Question: I have the following 'AutoCompleteTextView' :
'''
<AutoCompleteTextView
android:id="@+id/contact_list_auto_complete_text_view"
android:layout_width="150dp"
android:layout_height="wrap_content"
android:enabled="false"
android:hint=" Enter number"
android:singleLine="true"
android:textSize="20sp" >
</AutoCompleteTextView>
'''
The input to this 'AutoCompleteTextView' is done via a "Dialer" Layout I've created , thus this 'AutoCompleteTextView' is 'android:enabled="false"' and in order to add the user input on my 'AutoCompleteTextView' I use the following code :
'''
String mText =_searchAutoCompleteTextView.getText().toString()+_dialer_digits[position]; //the digit the user clicked upon
_searchAutoCompleteTextView.setText(mText);
_searchAutoCompleteTextView.performCompletion();
if(_searchAutoCompleteTextView.getText().toString().length()>2 && _searchAutoCompleteTextView.getAdapter().getCount()> 0)
{
_searchAutoCompleteTextView.showDropDown();
}
'''
Every thing is working fine except a weird issue :
Since the input is not done by the device's keyboard and only by my dialer with 'setText()' , if the user clicks alot of digits whihc are longer than the 'AutoCompleteTextView''s size last digit is broken and while continuing to input more digits the 'AutoCompleteTextView' does not scroll left. The weird thing about it is that I've tried to enable it and put some long input from the device's keyboard it works perfectly , long text is not broken and scrolling is happening. Since I cannot use the device's keyboard it must be done via my layout and 'setText()'
Many thanks ahead
EDIT:
here is a screen shot :

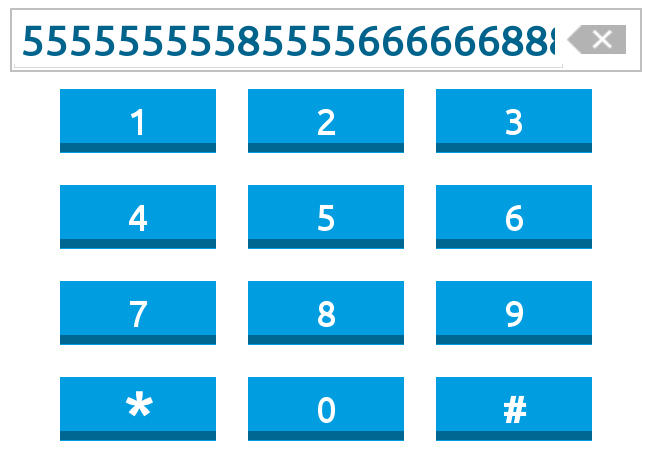
Answer: You can use append instead of setText to move the cursor to the end.